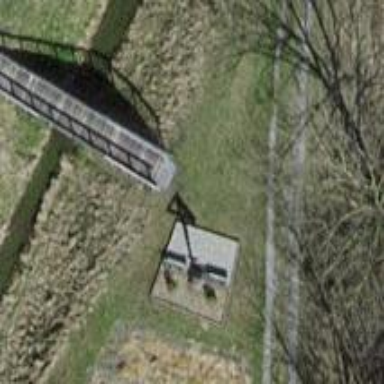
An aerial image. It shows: Path on bridge.